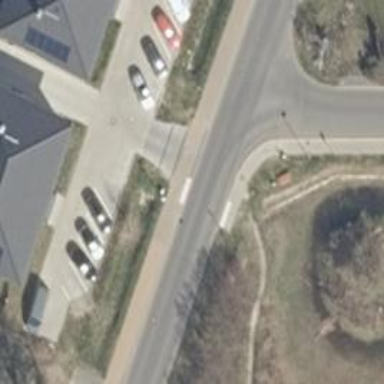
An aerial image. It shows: Parking aisle designated as service road.